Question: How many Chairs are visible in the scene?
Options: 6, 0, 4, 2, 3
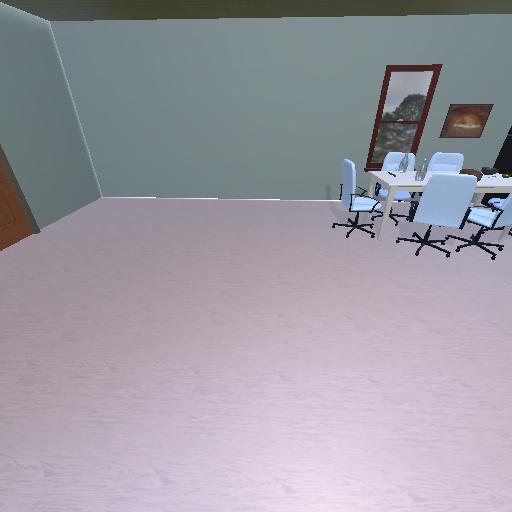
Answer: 6